Field crop: tomato
Growth stage: 2
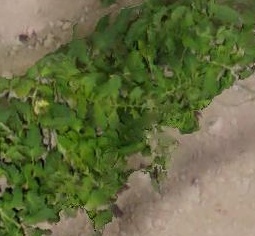
Species: tomato